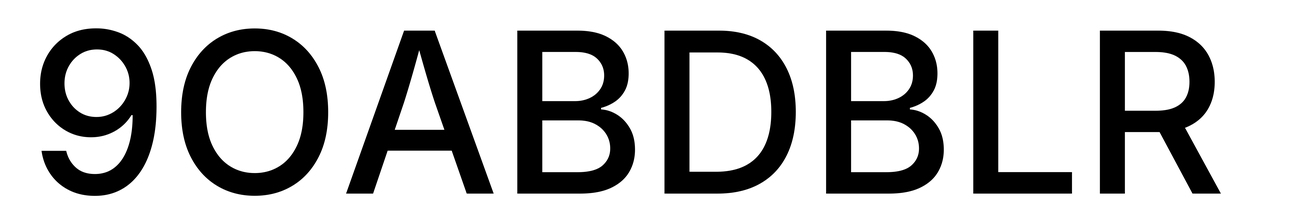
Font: Inter_Medium